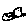
Label: bird